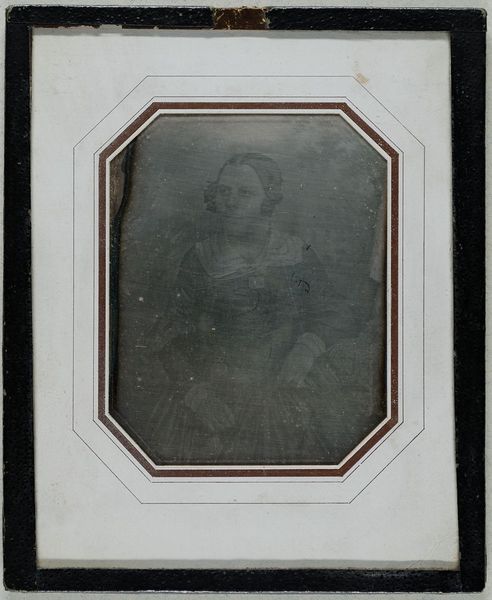
Titel: Porträt einer Frau
Standort: Hamburg
Institution: Museum für Kunst und Gewerbe Hamburg
Schlagwörter: frau, portrait, figur, foto, fotografie, photographie, photo, lichtbild, daguerreotypie, bildwerke, angewandte und bildende kunst, hessische systematik, porträt, porträtfotografie, porträtphotographie, hüftbild